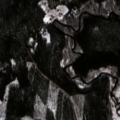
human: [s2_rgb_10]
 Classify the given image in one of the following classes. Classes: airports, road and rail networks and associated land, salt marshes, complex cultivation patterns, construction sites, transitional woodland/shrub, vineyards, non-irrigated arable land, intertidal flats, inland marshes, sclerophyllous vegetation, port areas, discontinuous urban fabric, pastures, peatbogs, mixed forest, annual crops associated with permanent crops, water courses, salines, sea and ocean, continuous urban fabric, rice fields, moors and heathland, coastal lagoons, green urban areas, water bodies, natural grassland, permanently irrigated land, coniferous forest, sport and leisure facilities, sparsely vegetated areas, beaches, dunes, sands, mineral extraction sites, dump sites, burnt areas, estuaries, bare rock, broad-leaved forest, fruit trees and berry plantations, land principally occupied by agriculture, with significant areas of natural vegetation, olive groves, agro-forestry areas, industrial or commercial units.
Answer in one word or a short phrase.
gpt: pastures, coniferous forest, mixed forest, transitional woodland/shrub